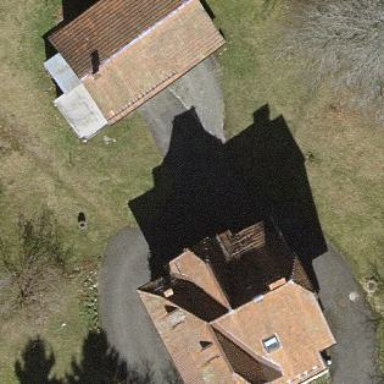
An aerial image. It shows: Detached building.